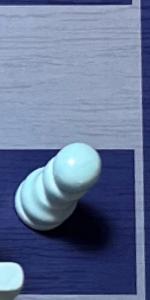
Label: Pawn_White